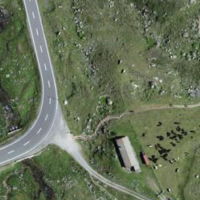
EUNIS habitat code: 31
Species observed at this site:
Silene dioica
Sempervivum montanum
Rhododendron ferrugineum